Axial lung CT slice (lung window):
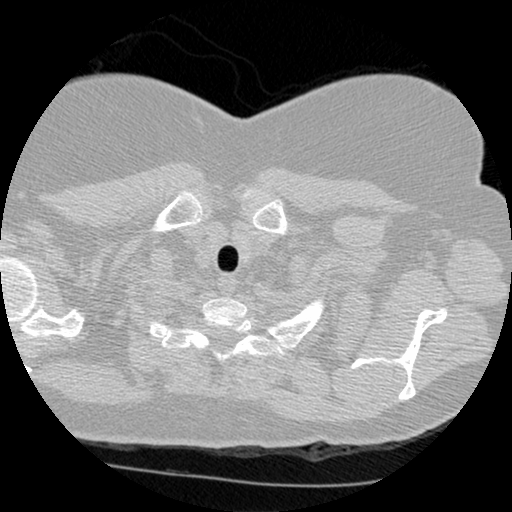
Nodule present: no